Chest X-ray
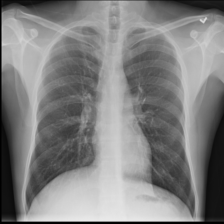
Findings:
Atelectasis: negative
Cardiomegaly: negative
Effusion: negative
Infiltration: negative
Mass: negative
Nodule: negative
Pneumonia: negative
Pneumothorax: negative
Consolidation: negative
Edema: negative
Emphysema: negative
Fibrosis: negative
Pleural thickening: negative
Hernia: negative